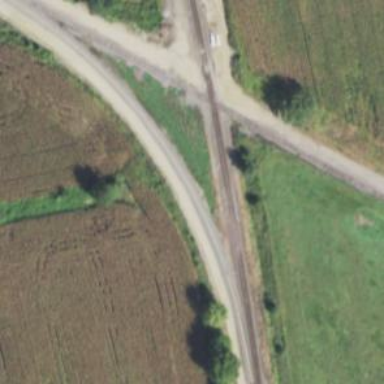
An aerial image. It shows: Railway track with single rail.